Question: I am trying to develop a HTML5 app for mobile.
The layout is pretty basic header,content.

Header (red rectangle),content (green rectangle) are absolute divs.
The content must be scrollable if the height is bigger than the screen.
My problem begin when I'am trying to have the scrollbar on the orange rectangle div only (and not on orange and blue rectangle).
The orange rectangle div must begin at the end of the blue rectangle div and end at the end of the screen. The height of blue rectangle div is unknow and can change.
Actually blue and orange rectangle divs are correctly placed but the scrollbar is not positionned where I want.
So if I try to move the scrollbar with absolute positionning on orange rectangle div, it's overlap the blue rectangle div, if I use relative div to wrap the orange rectangle, the height of the wrapper equal zero cause of absolute children or the div run out of window and is unscrollable.
If someone has a solution, It will be nice.
Here is the html and css code.
'''
<html>
<head>
<meta charset="utf-8">
<meta name="viewport" content="width=device-width, user-scalable=no, initial-scale=1.0, maximum-scale=1.0, minimum-scale=1.0">
<link rel="stylesheet" type="text/css" href="css/style.css">
<link rel="stylesheet" href="lib/font-awesome/4.3.0/css/font-awesome.min.css">
<title>YAOSWA</title>
</head>
<body>
<header class="header_no_back_button" id="header" ng-controller="HeaderCtrl" ng-show="getShowHeader()">
<span class="header_icon pull-left ng-hide" ng-show="getShowBackButton()">
<a href="#home">
<i class="fa fa-chevron-left"></i>
</a>
</span>
<span id="headertitle" class="pull-left ng-binding">
YAOSWA
</span>
<span class="header_icon pull-right" ng-show="getShowAboutButton()">
<a href="#about">
<i class="fa fa-info-circle"></i>
</a>
</span>
<span class="header_icon pull-right" ng-show="getShowSettingsButton()">
<a href="#settings">
<i class="fa fa-cog"></i>
</a>
</span>
</header>
<!-- ngView: -->
<div class="content main_content ng-scope" id="content" ng-view="" afkl-image-container="">
<div class="home_template ng-scope">
<div class="view container">
<div ng-hide="errorOverlay()">
<div class="weather_header" ng-show="currentWeather.city &amp;&amp; currentWeather.country">
<div class="weather_header_wrapper">
<div>
<span class="current_weather_location ng-binding">New York / US</span>
</div>
<div class="separator">
<span></span>
</div>
<div class="weather_chooser">
<span class="weather_type ng-binding">Hourly Weather</span>
<span class="header_icon pull-left" ng-show="!isMinTab()">
<a ng-click="prevTab()">
<i class="fa fa-chevron-left"></i>
</a>
</span>
<span class="header_icon pull-right" ng-show="!isMaxTab()">
<a ng-click="nextTab()">
<i class="fa fa-chevron-right"></i>
</a>
</span>
<div class="clear_both"></div>
</div>
</div>
</div>
<div class="tab_list">
<div class="tab ng-hide" ng-show="isActiveTab(0)">
....
</div>
<div class="tab" ng-show="isActiveTab(1)">
<div class="weather_data_wrapper">
<!-- ngRepeat: weather in hourlyWeather.list -->
<div class="hourly_weather weather_data weather_803 day" ng-repeat="weather in hourlyWeather.list" ng-click="toggleWeatherDetail($event)">
<div class="summary_info_hourly_weather summary_info_weather">
<div class="row row_weather">
<div class="col-xs-4">
<div>
<div class="hourly_weather_logo_wrapper">
<div afkl-lazy-image-loaded="done" class="hourly_weather_logo" afkl-lazy-image-options="{&quot;offset&quot;: 150}" afkl-lazy-image="img/weather_icon_animate/icon_weather_hard_cloud.svg?numhourly=0"><img alt="" class="afkl-lazy-image" src="img/weather_icon_animate/icon_weather_hard_cloud.svg?numhourly=0"></div>
</div>
</div>
</div>
<div class="col-xs-4">
<div>
<span class="hourly_weather_date_day ng-binding">Fri 31</span>
<span class="hourly_weather_date ng-binding">11:00</span>
</div>
</div>
<div class="col-xs-4">
<div class="vcenter">
<div class="align-left">
<span class="hourly_weather_desc ng-binding">broken clouds</span>
<span class="hourly_weather_temp ng-binding">294.2 K</span>
</div>
</div>
</div>
</div>
</div>
</div>
<!-- end ngRepeat: weather in hourlyWeather.list -->
<div class="hourly_weather weather_data weather_804 day" ng-repeat="weather in hourlyWeather.list" ng-click="toggleWeatherDetail($event)">
<div class="summary_info_hourly_weather summary_info_weather">
<div class="row row_weather">
<div class="col-xs-4">
<div>
<div class="hourly_weather_logo_wrapper">
<div afkl-lazy-image-loaded="done" class="hourly_weather_logo" afkl-lazy-image-options="{&quot;offset&quot;: 150}" afkl-lazy-image="img/weather_icon_animate/icon_weather_hard_cloud.svg?numhourly=1"><img alt="" class="afkl-lazy-image" src="img/weather_icon_animate/icon_weather_hard_cloud.svg?numhourly=1"></div>
</div>
</div>
</div>
<div class="col-xs-4">
<div>
<span class="hourly_weather_date_day ng-binding">Fri 31</span>
<span class="hourly_weather_date ng-binding">14:00</span>
</div>
</div>
<div class="col-xs-4">
<div class="vcenter">
<div class="align-left">
<span class="hourly_weather_desc ng-binding">overcast clouds</span>
<span class="hourly_weather_temp ng-binding">297.91 K</span>
</div>
</div>
</div>
</div>
</div>
</div>
<!-- end ngRepeat: weather in hourlyWeather.list -->
....
</div>
</div>
</div>
</div>
</div>
</div>
</div>
<script type="text/javascript" src="cordova.js"></script>
<script type="text/javascript" src="js/jquery-1.11.3.min.js"></script>
<script type="text/javascript" src="js/angular.js"></script>
<script type="text/javascript" src="js/angular-route.min.js"></script>
<script type="text/javascript" src="js/angular-sanitize.min.js"></script>
<script type="text/javascript" src="js/angular-translate.min.js"></script>
<script type="text/javascript" src="js/lazy-image.js"></script>
<script type="text/javascript" src="js/app.js"></script>
</body>
</html>
'''
'''
@font-face {
font-family: 'UbuntuM'; /*a name to be used later*/
src: url('../fonts/ubuntu-font-family/0.80/Ubuntu-M.ttf'); /*URL to font*/
}
@font-face {
font-family: 'UbuntuR'; /*a name to be used later*/
src: url('../fonts/ubuntu-font-family/0.80/Ubuntu-R.ttf'); /*URL to font*/
}
@font-face {
font-family: 'ubuntu-light'; /*a name to be used later*/
src: url('../fonts/ubuntu-font-family/0.80/ubuntu-light.woff'); /*URL to font*/
}
* {
font-size:1em;
box-sizing: border-box;
}
*:after, *:before {
box-sizing: border-box;
}
html,body {
height:100%;
width:100%;
margin:0;
}
body {
color:#5c5c5c;
font-family: 'UbuntuR';
}
.clear_both {
clear:both;
}
.mediumfont {
font-family: 'UbuntuM';
}
header {
box-sizing: border-box;
height:60px;
line-height:45px;
text-align:center;
position: absolute;
top:0;
left:0;
right:0;
width:100%;
background-color:#ecedec;
color:#5c5c5c;
padding:5px;
border-bottom: 10px solid #d7d7d7;
}
#headertitle,
.weather_header {
font-family: 'ubuntu-light';
padding-left: 10px;
font-size:20px;
line-height:42px;
}
.header_icon > a{
font-size: 25px;
padding: 0 7px;
color: #5c5c5c;
}
#content {
box-sizing: border-box;
position: absolute;
top:60px;
bottom:0px;
left:0;
right:0;
width:100%;
background-color:#ecedec;
color:#000000;
overflow-y: auto;
padding:5px;
}
#content .tab {
overflow: hidden;
position:relative;
margin:5px;
}
#content .tab_list {
/*
position: absolute;
bottom: 0;
top: 0px;
left: 0;
right: 0;
*/
}
#content .tab,
.weather_data_wrapper {
/*position: absolute;
top: 0;
bottom: 0;
overflow-y: auto;
right: 0;
left: 0;
*/
}
/*
footer {
height:30px;
line-height:30px;
text-align:center;
position: absolute;
bottom:0;
left:0;
right:0;
width:100%;
background-color:red;
padding:5px;
}
*/
.about_logo_wrapper {
text-align: center;
margin-top:10px;
}
.about_logo_wrapper > img {
width:33%;
height:auto;
display:inline-block;
}
.about_text_wrapper {
text-align:center;
}
.about_title {
display: block;
margin: 10px;
font-size: 1.5em;
margin-bottom: 2px;
}
.about_template ul {
list-style: none;
padding:0;
}
.about_template ul li{
margin:5px;
}
.about_desc {
margin-top:35px 0px;
}
#errorOverlay,
#loadingOverlay {
background-color:rgba(255, 255, 255, 0.5);
position:absolute;
top:0;
bottom:0;
left:0;
right:0;
z-index:100
}
.error_overlay_wrapper{
position: absolute;
left: 50%;
top: 50%;
text-align: center;
width:100%;
height:10%;
margin-left: -50%; /*half width*/
margin-top: -5%; /*half height*/
}
.loading_overlay_wrapper{
position: absolute;
left: 50%;
top: 50%;
text-align: center;
width:100px;
height:100px;
margin-left: -50px; /*half width*/
margin-top: -50px; /*half height*/
}
img {
max-width:100%;
max-height:100%;
}
/*
.hourly_weather_date_day,
.daily_weather_date_day,
.hourly_weather_desc,
.daily_weather_desc,
.detail_info_weather
*/
.hourly_weather_desc,
.daily_weather_desc {
font-size:0.75em;
}
.weather_data,
.detail_info_weather,
.summary_info_weather {
color: #FFFFFF;
}
.hourly_weather > .detail_info_weather,
.daily_weather > .detail_info_weather
{
display:none;
}
.hourly_weather.show_weather_detail > .detail_info_weather,
.daily_weather.show_weather_detail > .detail_info_weather
{
display:block;
}
.weather_data {
padding: 5px;
}
.hourly_weather.weather_data,
.daily_weather.weather_data
{
margin-bottom:5px;
}
.current_weather_desc,
.hourly_weather_desc,
.daily_weather_desc {
text-transform: capitalize;
}
.detail_temp_min_max_group {
display:inline-block;
}
.detail_icon {
height:1em;
}
.detail_icon_bkg {
background-size: 18px;
padding-left:20px;
background-repeat: no-repeat;
background-position: left center;
}
.detail_icon_sunrise_bkg {
background-image:url(/img/details_icon/icon_sunrise.svg);
}
.detail_icon_sunset_bkg {
background-image:url(/img/details_icon/icon_sunset.svg);
}
.detail_icon_temp_bkg {
background-image:url(/img/details_icon/icon_temp.svg);
}
.detail_icon_temp_min_max_bkg {
background-image:url(/img/details_icon/icon_temp_min_max.svg);
}
.detail_icon_pressure_bkg {
background-image:url(/img/details_icon/icon_pressure.svg);
}
.detail_icon_humidity_bkg {
background-image:url(/img/details_icon/icon_humidity.svg);
}
.detail_icon_cloud_bkg {
background-image:url(/img/details_icon/icon_cloud.svg);
}
.detail_icon_rain_bkg {
background-image:url(/img/details_icon/icon_rain.svg);
}
.detail_icon_wind_orientation_bkg {
background-image:url(/img/details_icon/icon_wind_orientation.svg);
}
.detail_icon_wind_speed_bkg {
background-image:url(/img/details_icon/icon_wind_speed.svg);
}
.summary_info_current_weather {
text-align:center;
}
.current_weather_logo {
width: 50%;
display:inline-block;
}
/*black*/
.weather_data.weather_200,
.weather_data.weather_201,
.weather_data.weather_202,
.weather_data.weather_210,
.weather_data.weather_211,
.weather_data.weather_212,
.weather_data.weather_221,
.weather_data.weather_230,
.weather_data.weather_231,
.weather_data.weather_232,
.weather_data.weather_900,
.weather_data.weather_901,
.weather_data.weather_902,
.weather_data.weather_903,
.weather_data.weather_904,
.weather_data.weather_905,
.weather_data.weather_906,
.weather_data.weather_950,
.weather_data.weather_951,
.weather_data.weather_952,
.weather_data.weather_953,
.weather_data.weather_954,
.weather_data.weather_955,
.weather_data.weather_956,
.weather_data.weather_957,
.weather_data.weather_958,
.weather_data.weather_959,
.weather_data.weather_960,
.weather_data.weather_961,
.weather_data.weather_962
{
background-color:#000000;
}
/*blue*/
.weather_data.weather_300,
.weather_data.weather_301,
.weather_data.weather_302,
.weather_data.weather_310,
.weather_data.weather_311,
.weather_data.weather_312,
.weather_data.weather_321,
.weather_data.weather_500,
.weather_data.weather_501,
.weather_data.weather_502,
.weather_data.weather_503,
.weather_data.weather_504,
.weather_data.weather_511,
.weather_data.weather_520,
.weather_data.weather_521,
.weather_data.weather_522,
.weather_data.weather_531,
.weather_data.weather_600,
.weather_data.weather_601,
.weather_data.weather_602,
.weather_data.weather_611,
.weather_data.weather_621
{
background-color:#55AAFF;
}
/*gray*/
.weather_data.weather_701,
.weather_data.weather_711,
.weather_data.weather_721,
.weather_data.weather_731,
.weather_data.weather_741,
.weather_data.weather_751,
.weather_data.weather_761,
.weather_data.weather_762,
.weather_data.weather_771,
.weather_data.weather_781,
.weather_data.weather_802,
.weather_data.weather_803,
.weather_data.weather_804
{
background-color:#808080;
}
/*yellow*/
.weather_data.weather_800,
.weather_data.weather_801
{
background-color:#E0B000;
}
/*night*/
.weather_data.night {
background-color:#41403b;
}
.daily_weather_logo,
.hourly_weather_logo {
width: 100px;
display:inline-block;
}
.weather_header {
padding:0px;
position: relative;
}
.weather_header_wrapper {
margin:5px;
background-color:#d7d7d7;
}
.weather_header_wrapper > div {
text-align:center;
}
.row_weather > div {
text-align:center;
}
.row_weather {
display: table;
width:100%;
table-layout: fixed;
}
.row_weather > div span {
display: inline-block;
width:100%;
}
.row_weather [class*="col-"] {
float: none;
display: table-cell;
vertical-align: middle;
}
.align-left {
text-align:left;
}
.weather_data .separator
{
margin-top: 10px;
padding-bottom: 10px;
}
.separator {
text-align:center;
line-height: 1px;
height: 1px;
position: relative;
background-color:transparent;
}
.separator > span {
display: inline-block;
border-top: 1px solid #FFFFFF;
position: absolute;
top: 0;
bottom: 0;
right: 10%;
left: 10%;
}
.weather_type {
position: absolute;
left: 0;
right: 0;
top: 0;
bottom: 0;
}
.weather_chooser {
position:relative;
}
.container-centered {
height: 100%;
text-align: center; /* align the inline(-block) elements horizontally */
font: 0/0 a; /* remove the gap between inline(-block) elements */
}
.container-centered:before { /* create a full-height inline block pseudo=element */
content: ' ';
display: inline-block;
vertical-align: middle; /* vertical alignment of the inline element */
height: 100%;
}
.elem-centered {
display: inline-block;
vertical-align: middle; /* vertical alignment of the inline element */
font: 16px/1 Arial sans-serif; /* <-- reset the font property */
}
'''
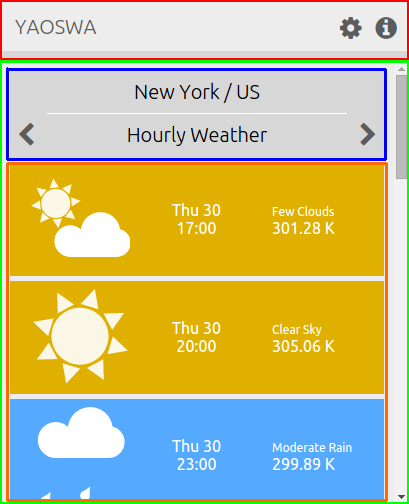
Answer: I don't find a correct answer with html and css.
But javascript do the job. Just need to calculate the height of the header and add a "top" to the absolute div.